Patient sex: M
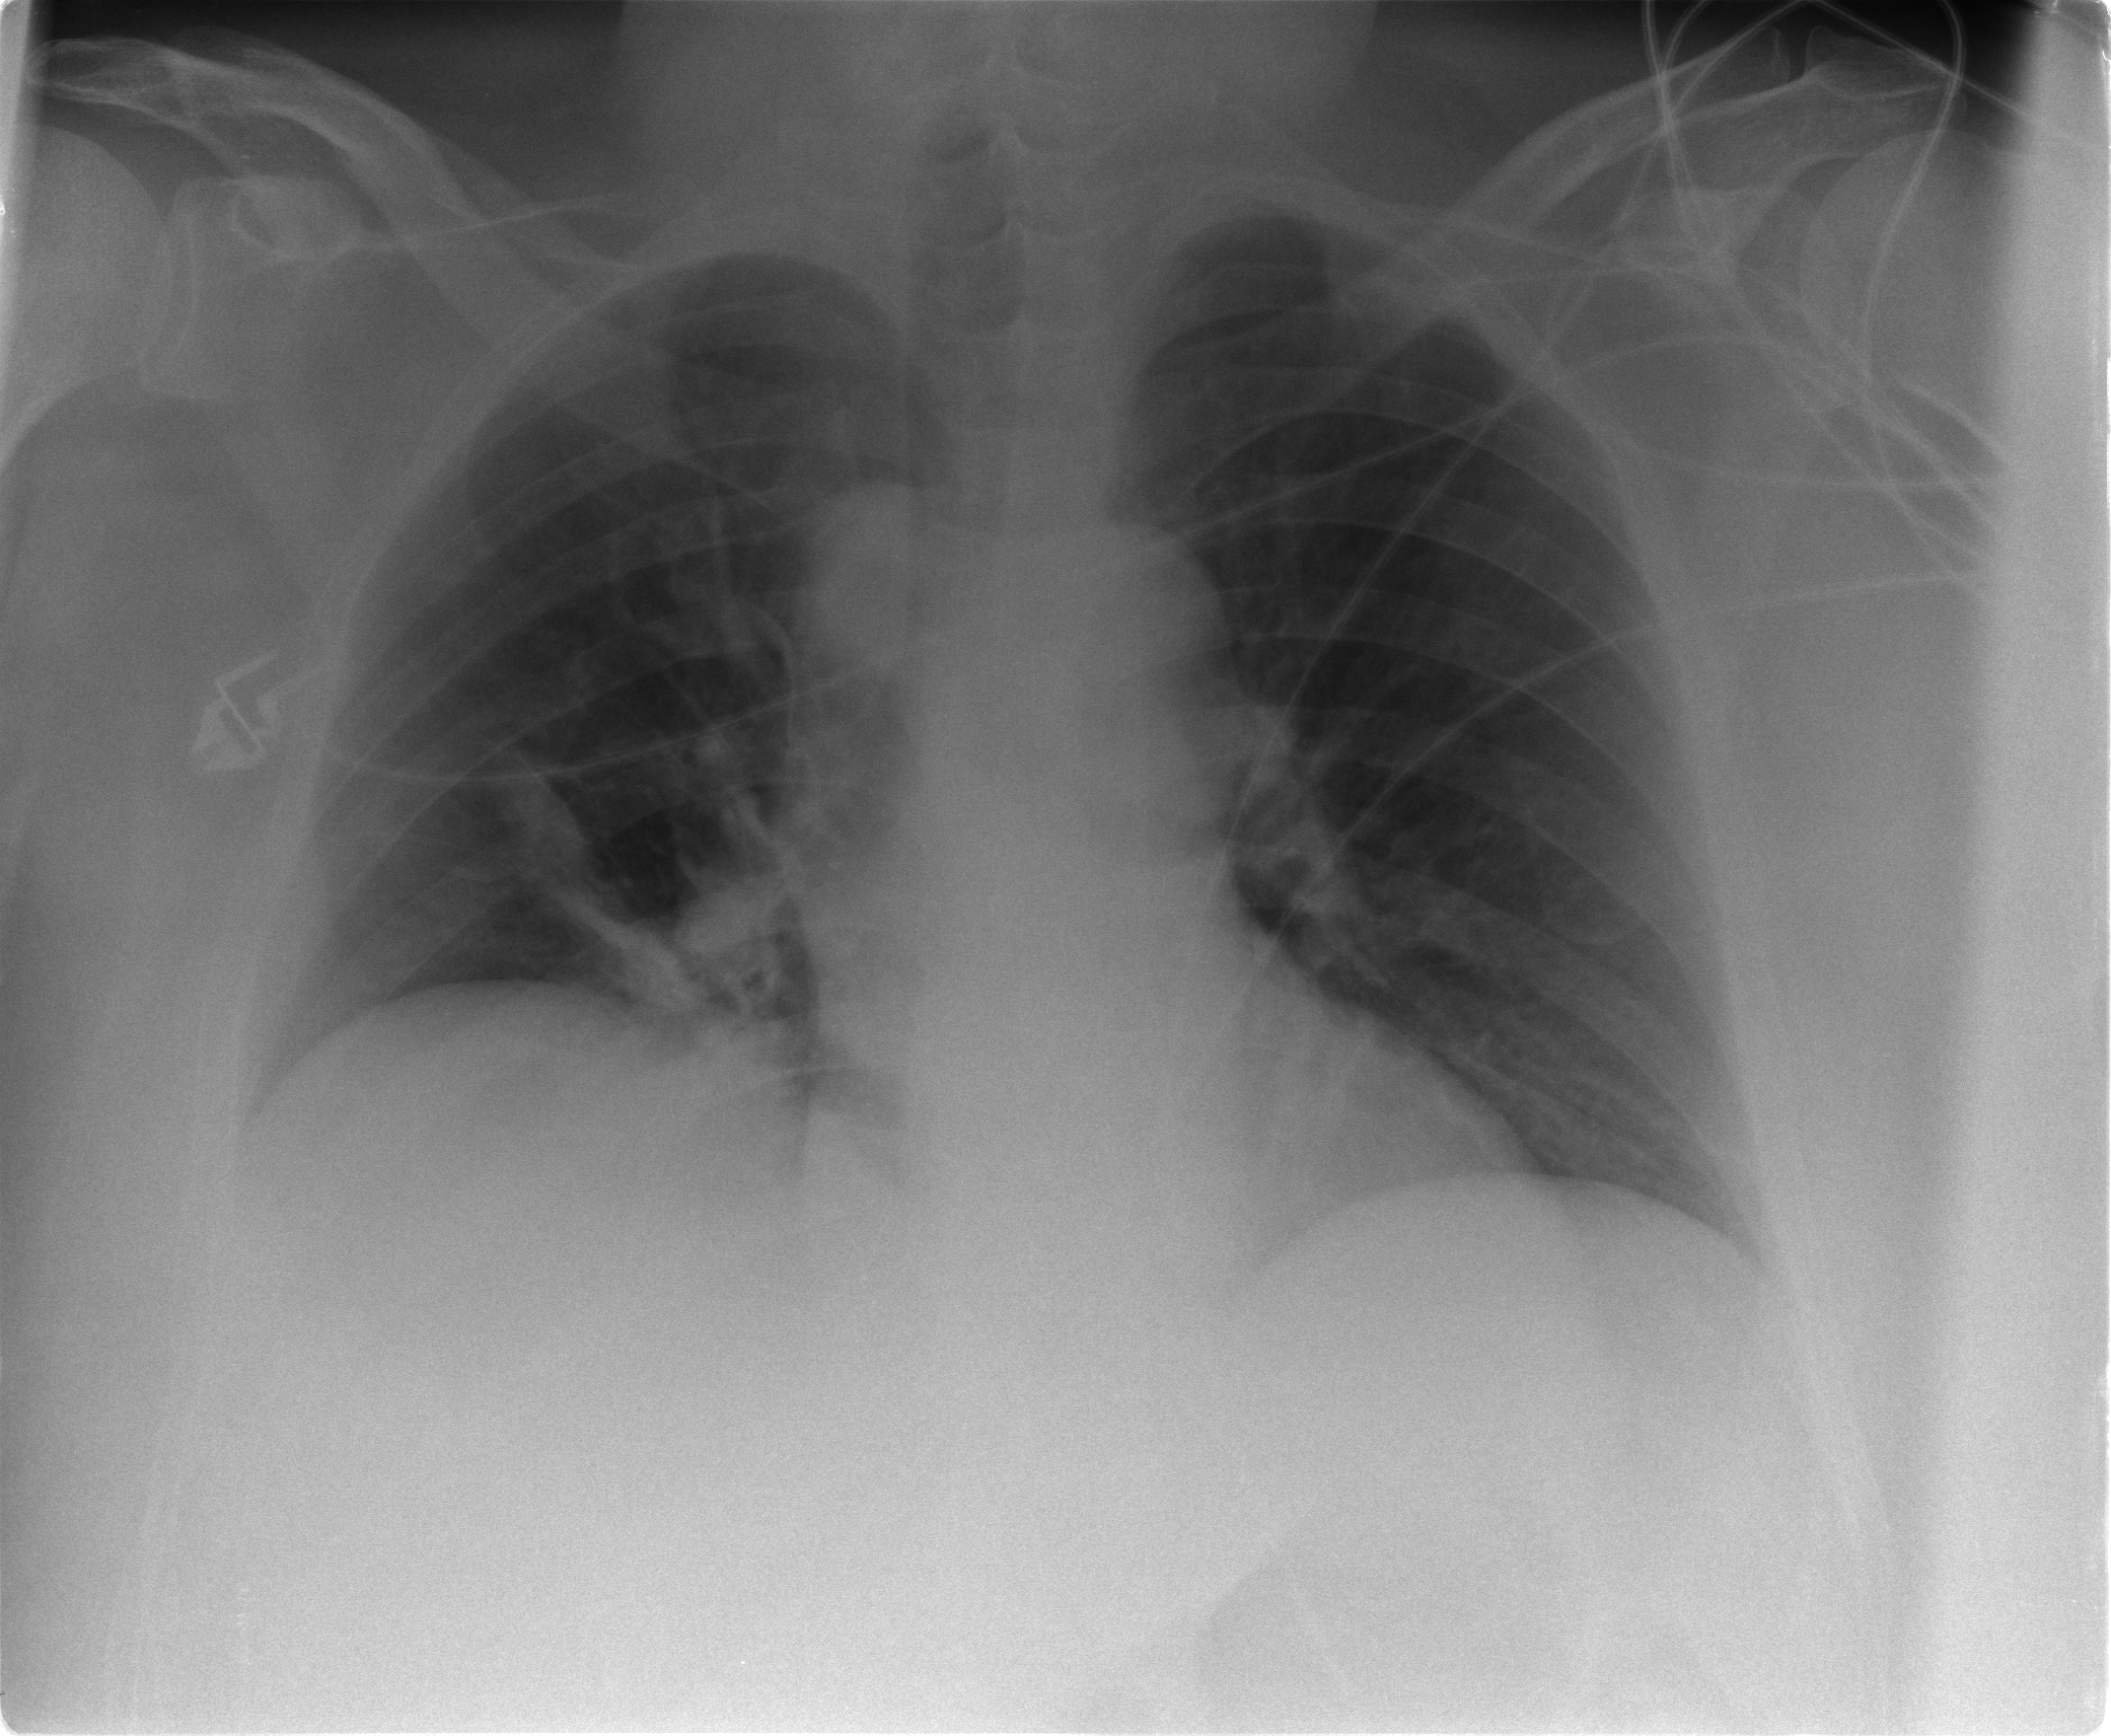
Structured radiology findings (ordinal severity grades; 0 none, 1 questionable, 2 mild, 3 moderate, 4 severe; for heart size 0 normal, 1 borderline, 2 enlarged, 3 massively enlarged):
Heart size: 0
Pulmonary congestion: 0
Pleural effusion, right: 0
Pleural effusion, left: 0
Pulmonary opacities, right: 0
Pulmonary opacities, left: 0
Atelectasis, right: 2
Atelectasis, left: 0